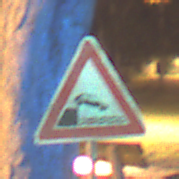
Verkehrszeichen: Ufer
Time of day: Night
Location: Outdoor (Urban)
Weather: PartlyCloudy
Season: NotSpecified
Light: Artificial